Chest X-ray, PA view. Patient: 53 years old, sex F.
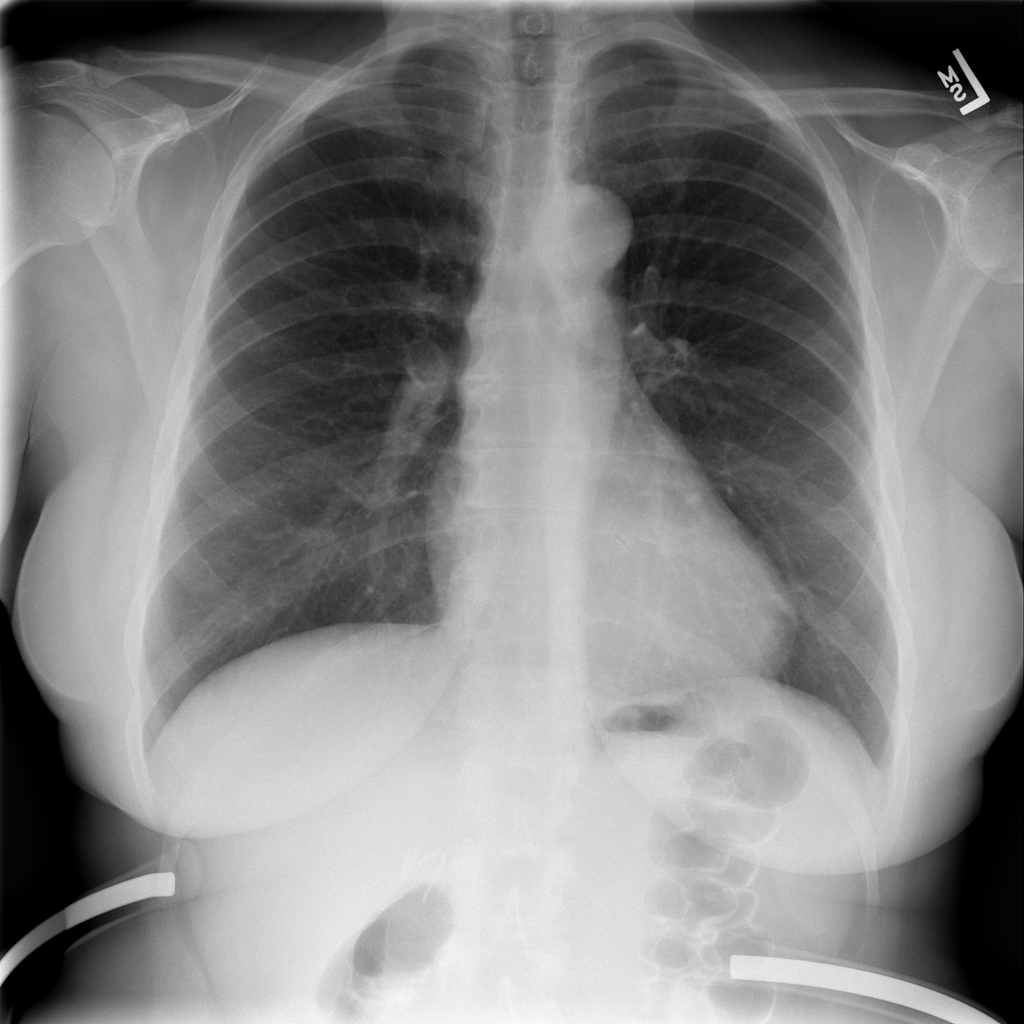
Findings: No Finding